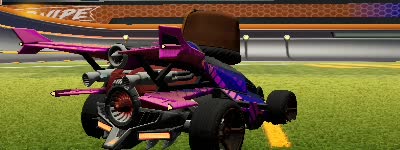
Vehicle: aftershock